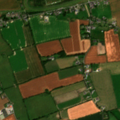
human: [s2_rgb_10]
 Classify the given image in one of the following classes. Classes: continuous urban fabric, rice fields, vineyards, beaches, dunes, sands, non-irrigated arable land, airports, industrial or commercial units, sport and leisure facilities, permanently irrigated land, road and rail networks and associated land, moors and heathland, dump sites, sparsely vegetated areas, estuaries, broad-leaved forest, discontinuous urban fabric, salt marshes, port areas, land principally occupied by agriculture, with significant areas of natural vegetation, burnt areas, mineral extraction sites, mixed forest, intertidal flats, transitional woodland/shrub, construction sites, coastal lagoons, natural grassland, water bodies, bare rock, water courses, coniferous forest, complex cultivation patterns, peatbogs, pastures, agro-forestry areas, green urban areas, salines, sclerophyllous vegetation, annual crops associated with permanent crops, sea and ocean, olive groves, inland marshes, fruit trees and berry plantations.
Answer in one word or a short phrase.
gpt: sport and leisure facilities, non-irrigated arable land, pastures